Aerial crown-view tile of a tropical tree (Barro Colorado Island, Panama), acquired 20241216:
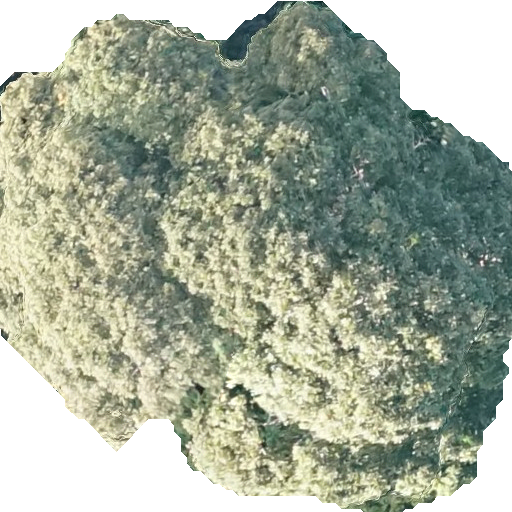
Species: Dipteryx oleifera
GBIF accepted scientific name: Dipteryx oleifera
Crown area: 311.147 m²